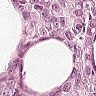
Metastatic tissue present: yes